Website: apple
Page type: billing-address
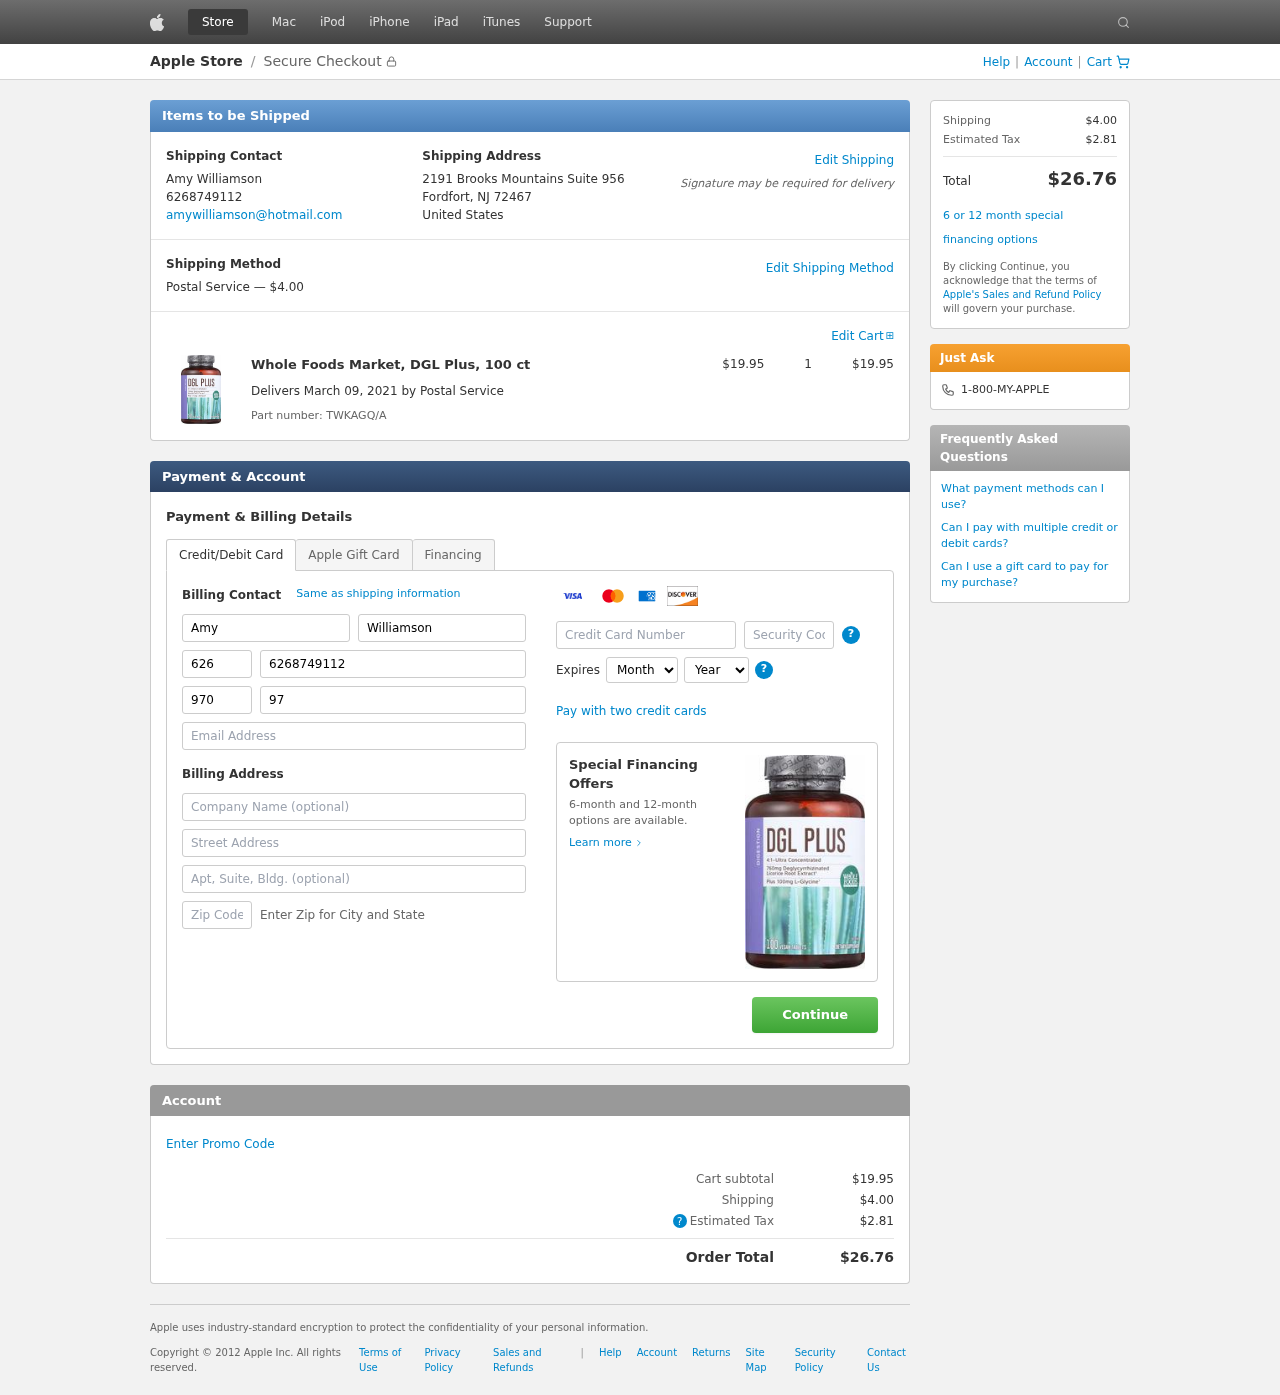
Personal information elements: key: PII_CARD_CVV
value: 763
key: PII_CARD_EXPIRY_MONTH
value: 02
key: PII_CARD_EXPIRY_YEAR
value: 26
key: PII_CARD_NUMBER
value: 2619 5655 2219 6014
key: PII_CITY_STATE_ZIP
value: Fordfort, NJ 72467
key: PII_COUNTRY
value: United States
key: PII_EMAIL
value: amywilliamson@hotmail.com
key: PII_FIRSTNAME
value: Amy
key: PII_FULLNAME
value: Amy Williamson
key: PII_LASTNAME
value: Williamson
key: PII_PHONE
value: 6268749112
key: PII_PHONE_ALT
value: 9705315060
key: PII_PHONE_ALT_AREA
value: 970
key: PII_PHONE_AREA
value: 626
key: PII_STREET
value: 2191 Brooks Mountains Suite 956
Product elements: key: PRODUCT1_NAME
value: Whole Foods Market, DGL Plus, 100 ct
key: PRODUCT1_PRICE
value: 19.95
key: PRODUCT1_QUANTITY
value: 1
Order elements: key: ORDER_SHIPPING_COST
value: $4.00
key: ORDER_SUBTOTAL
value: $19.95
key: ORDER_DELIVERY_DATE
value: March 09, 2021
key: ORDER_PART_NUMBER
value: TWKAGQ/A
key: ORDER_TAX
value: $2.81
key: ORDER_TOTAL
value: $26.76